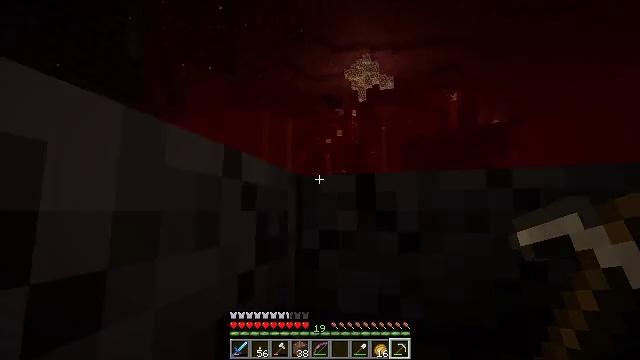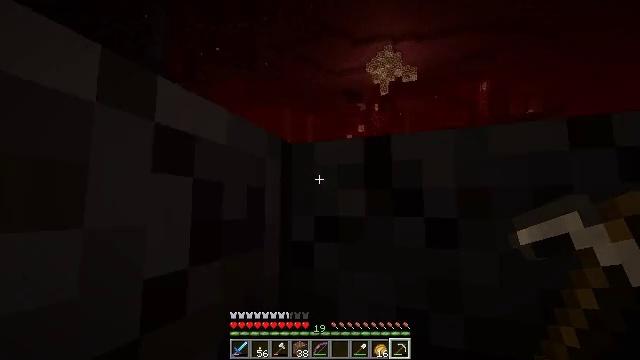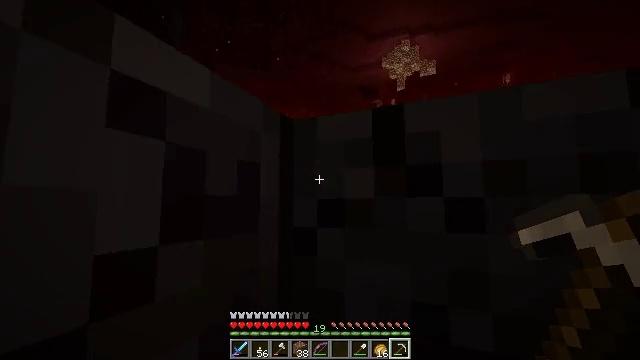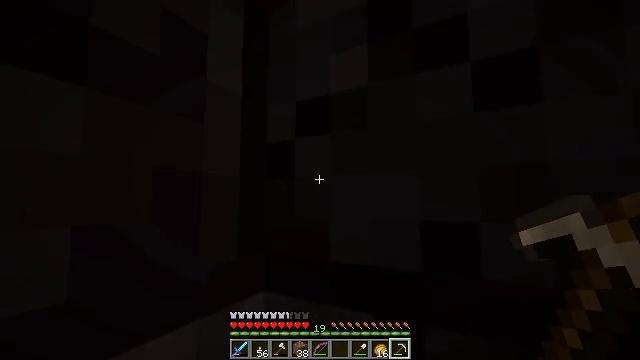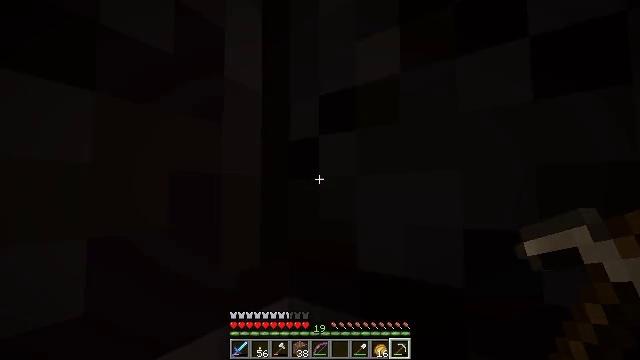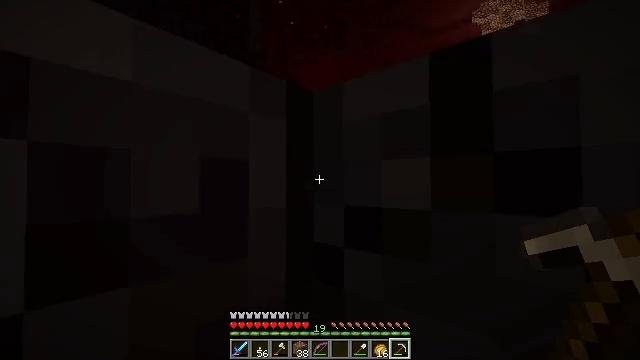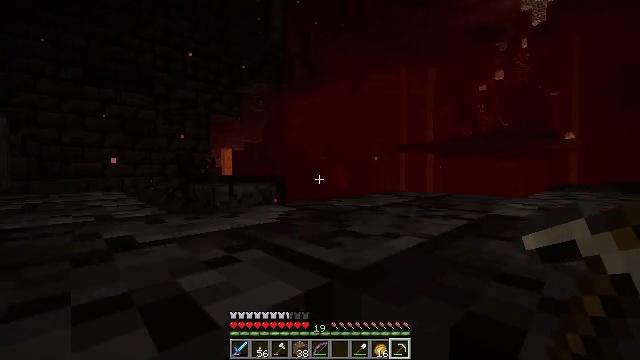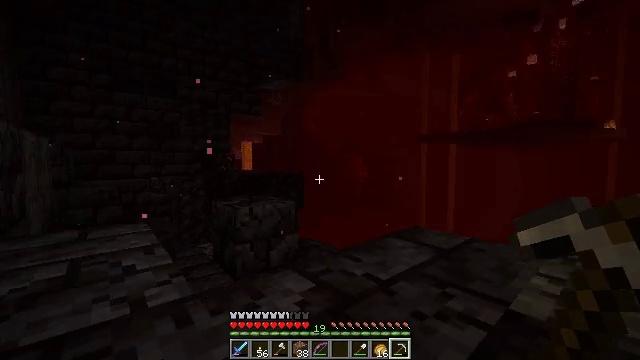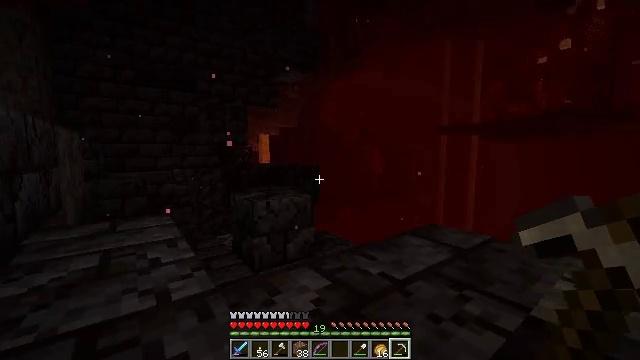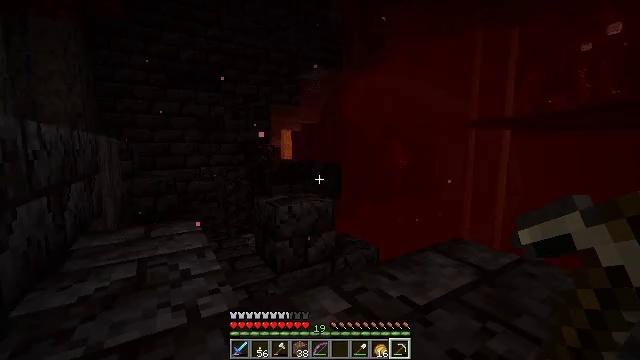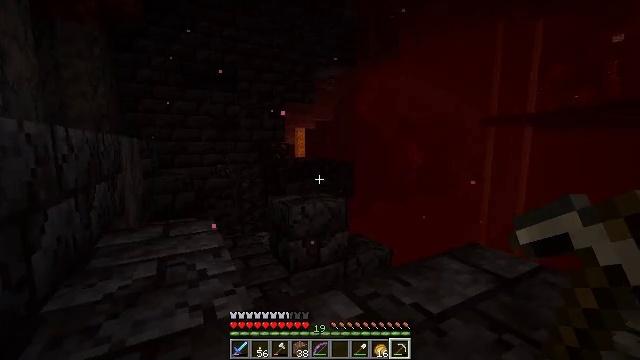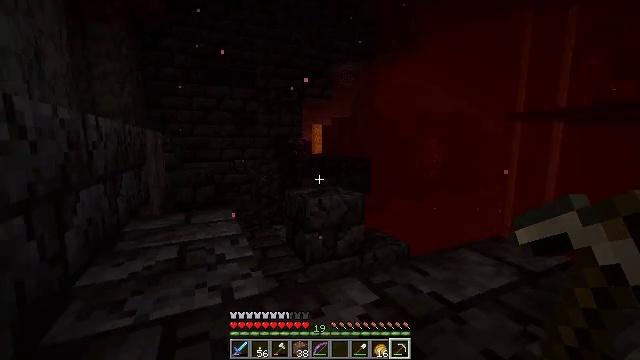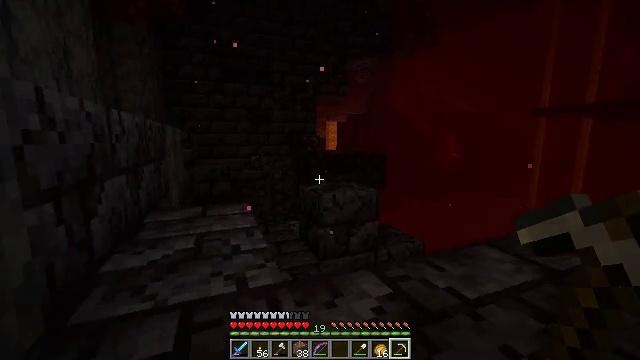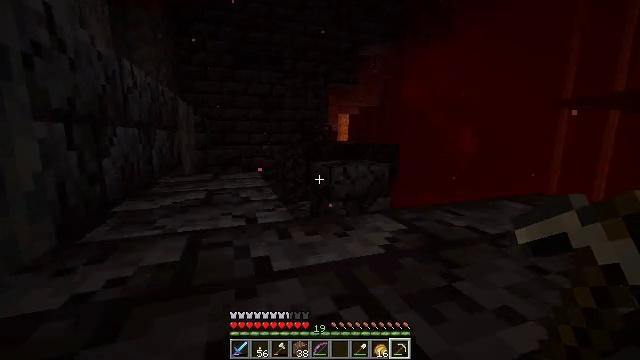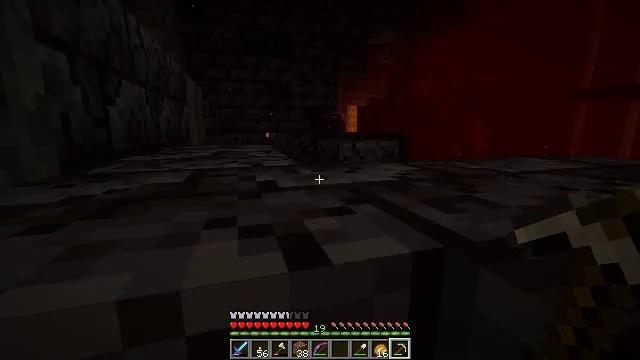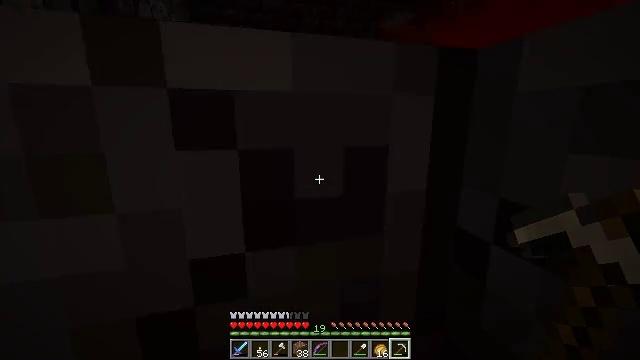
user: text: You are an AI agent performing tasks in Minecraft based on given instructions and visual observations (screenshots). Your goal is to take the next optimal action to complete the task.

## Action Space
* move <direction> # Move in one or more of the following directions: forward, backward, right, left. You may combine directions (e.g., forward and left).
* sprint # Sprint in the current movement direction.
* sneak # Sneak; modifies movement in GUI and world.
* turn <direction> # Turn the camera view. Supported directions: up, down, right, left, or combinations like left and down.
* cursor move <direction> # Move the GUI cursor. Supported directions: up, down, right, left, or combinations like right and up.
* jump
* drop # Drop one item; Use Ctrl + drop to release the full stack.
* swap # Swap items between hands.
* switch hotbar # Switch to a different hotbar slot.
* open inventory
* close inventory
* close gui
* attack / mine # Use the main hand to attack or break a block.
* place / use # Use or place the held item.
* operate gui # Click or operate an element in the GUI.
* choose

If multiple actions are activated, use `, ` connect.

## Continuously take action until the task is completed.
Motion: motion action
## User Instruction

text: Retrieve cracked polished blackstone bricks by mining.
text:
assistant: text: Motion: move forward, turn left, jump
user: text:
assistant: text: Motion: move forward, turn left, jump
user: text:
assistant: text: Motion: move forward, turn left, jump
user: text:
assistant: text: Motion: move forward, turn left and down, jump
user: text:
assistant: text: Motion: move forward, turn left and down, jump
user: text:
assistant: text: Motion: move forward, turn left and down, jump
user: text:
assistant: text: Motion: move forward, turn left and down, jump
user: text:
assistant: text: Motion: move forward, turn left and down, jump
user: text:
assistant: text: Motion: move forward, turn left and down, jump
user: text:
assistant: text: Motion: move forward, turn left, jump
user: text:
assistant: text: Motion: move forward, turn left, jump
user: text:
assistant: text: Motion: turn left
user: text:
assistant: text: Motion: turn left and down
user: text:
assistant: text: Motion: turn left and down
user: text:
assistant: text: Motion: turn left and down
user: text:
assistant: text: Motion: turn left and down
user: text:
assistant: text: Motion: turn left
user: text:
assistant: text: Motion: turn left
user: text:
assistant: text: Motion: turn left
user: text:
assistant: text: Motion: turn left
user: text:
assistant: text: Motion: turn left
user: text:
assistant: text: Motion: attack / mine
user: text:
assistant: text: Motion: attack / mine
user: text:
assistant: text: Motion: attack / mine
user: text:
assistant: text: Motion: attack / mine
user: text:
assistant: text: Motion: attack / mine
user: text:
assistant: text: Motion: attack / mine
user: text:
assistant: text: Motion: attack / mine
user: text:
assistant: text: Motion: attack / mine
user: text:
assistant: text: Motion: attack / mine